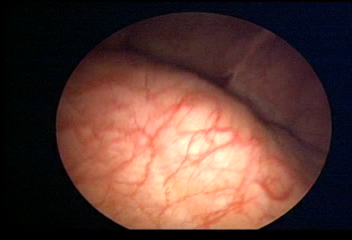
Modality: WLC
Class: Normal mucosa
Bladder cancer association: No